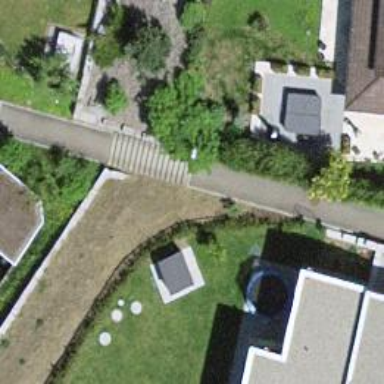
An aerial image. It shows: Road with steps.